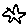
Label: star